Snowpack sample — Snodgrass Mountain, Crested Butte, Colorado (2/4/25, 12:06 PM MST)
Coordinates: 38.923, -106.968
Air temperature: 35 °F
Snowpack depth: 80 cm
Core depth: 60 cm
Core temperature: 32 °F
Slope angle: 14°, slope face: 78°
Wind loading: low
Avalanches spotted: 0
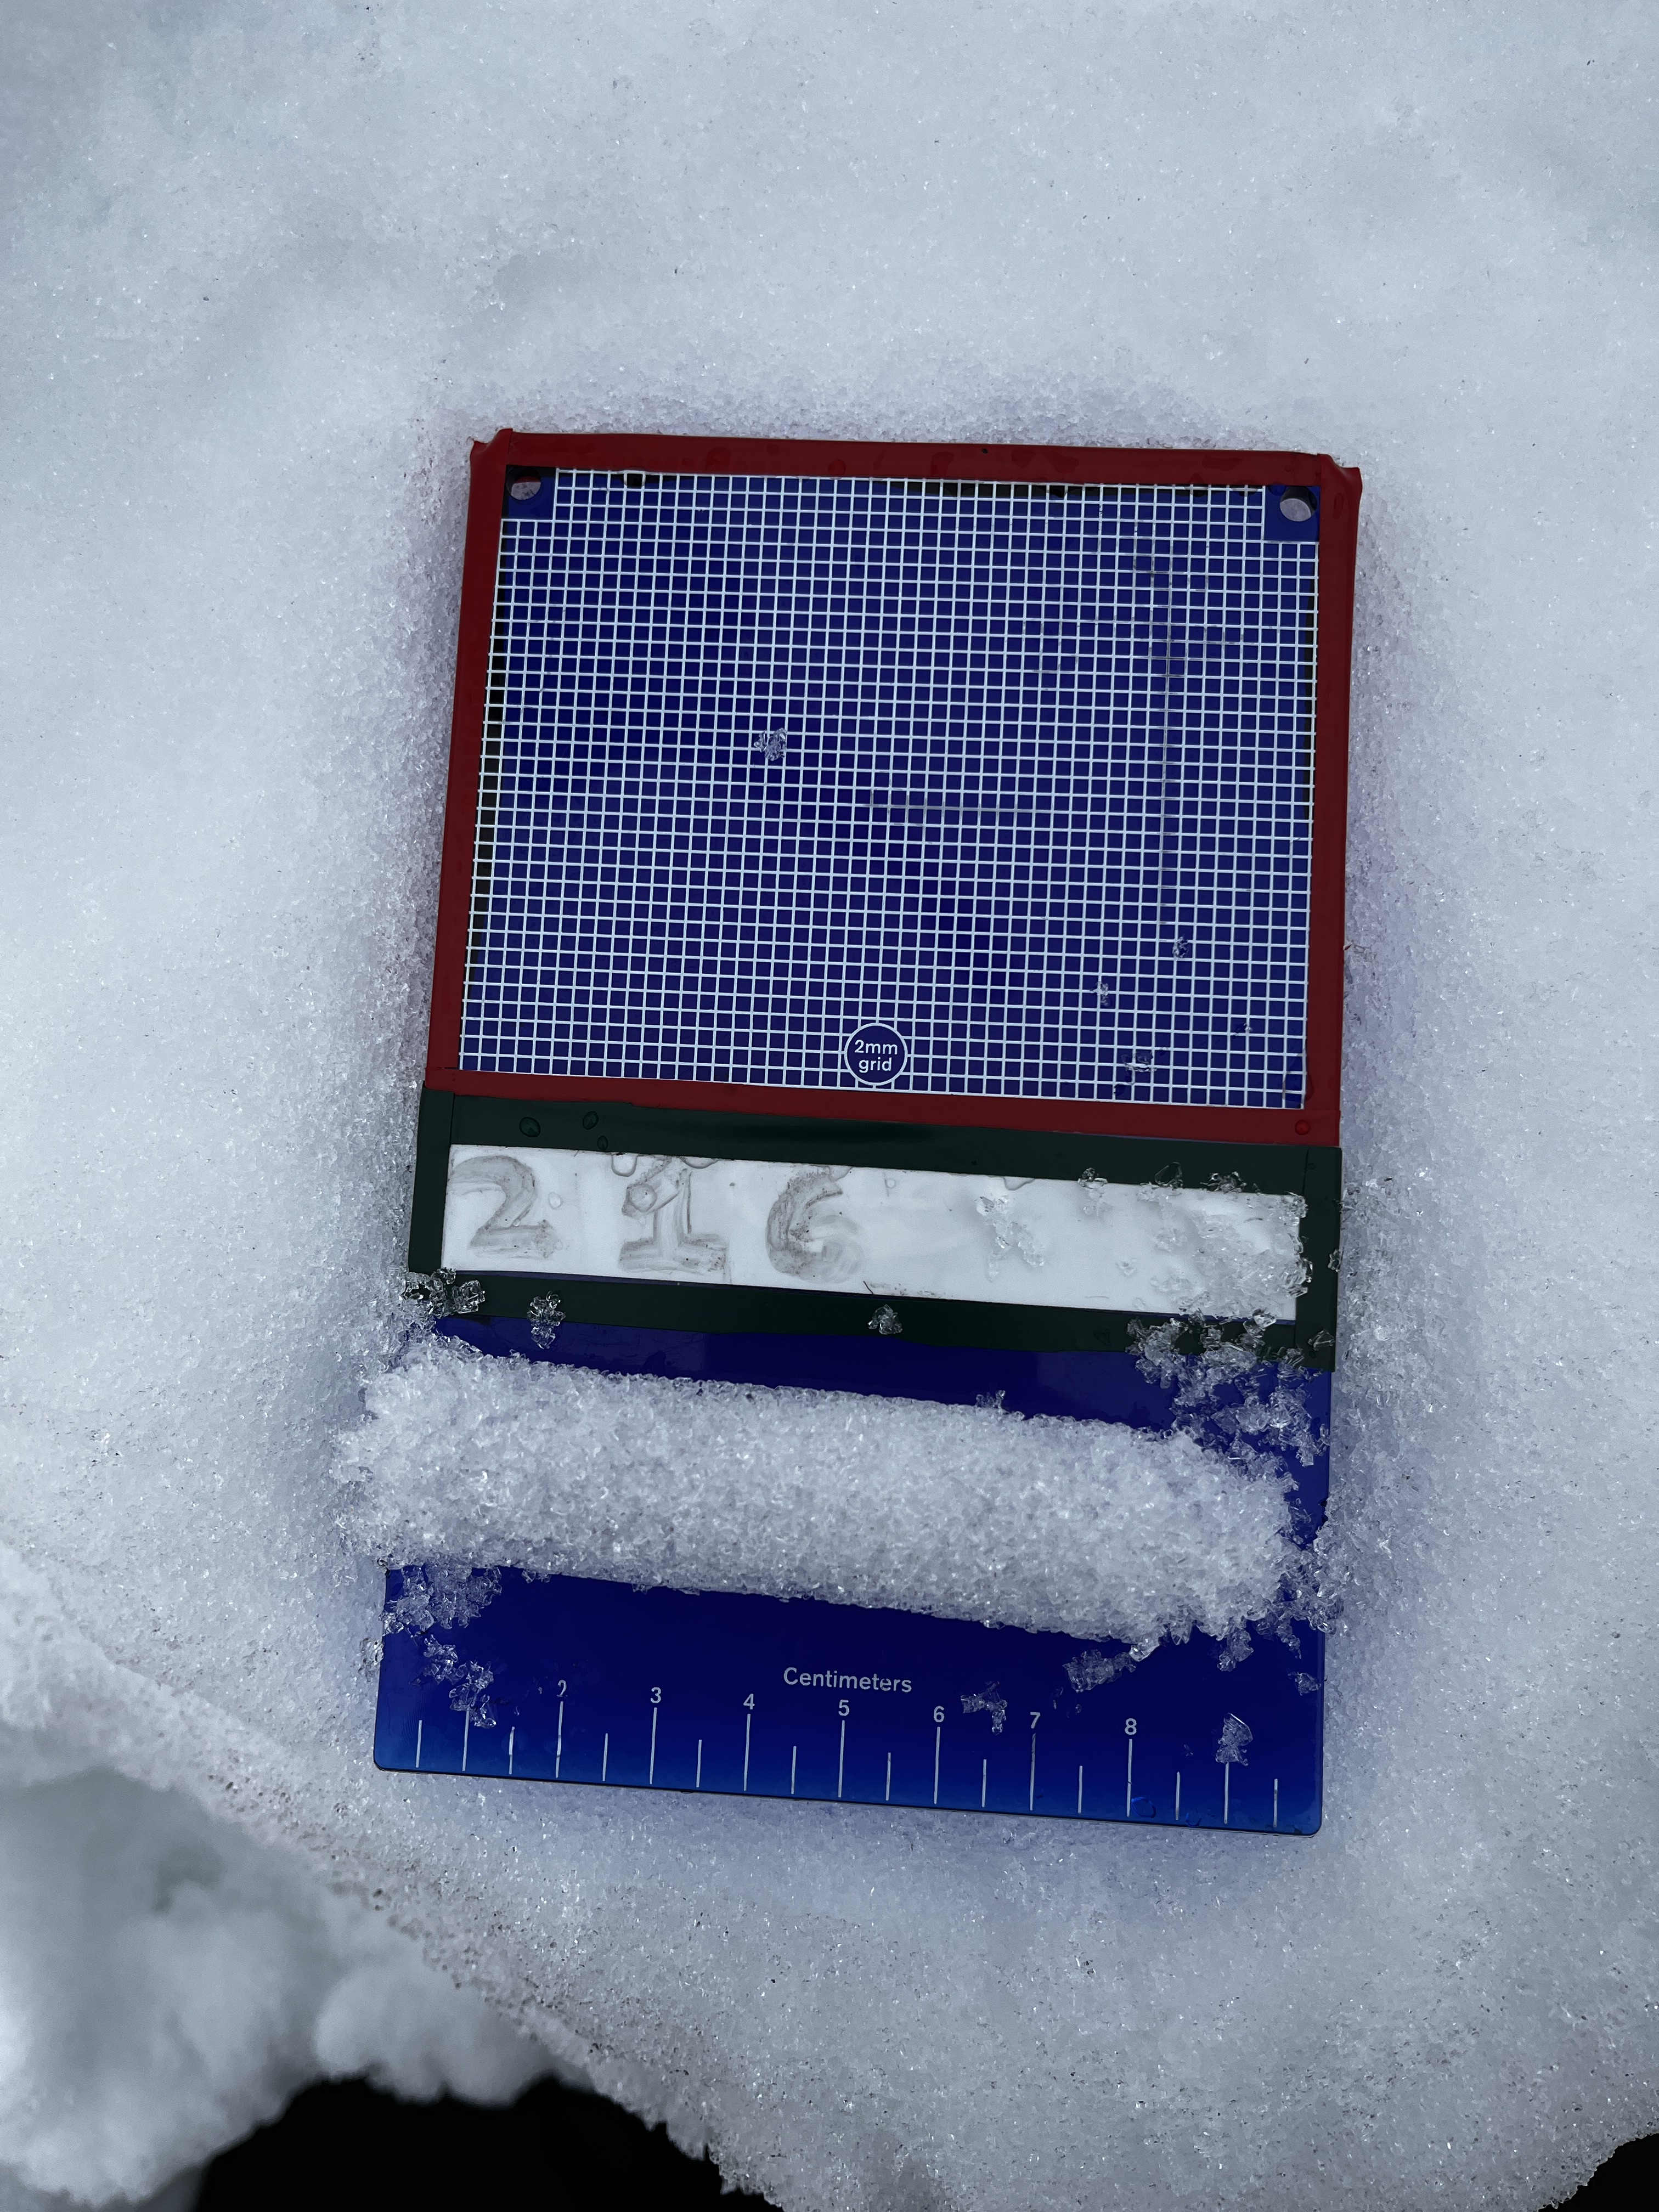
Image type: crystal_card
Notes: No avalanches nearby, unusually warm weather for the last month reported by residents, Collected 25 yards from treeline